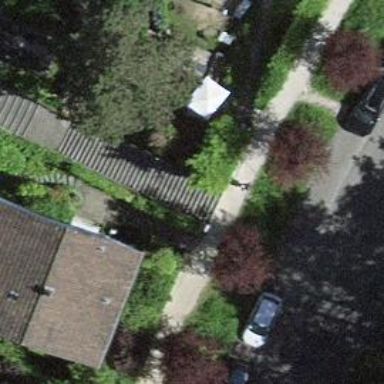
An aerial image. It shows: Paved road with steps.